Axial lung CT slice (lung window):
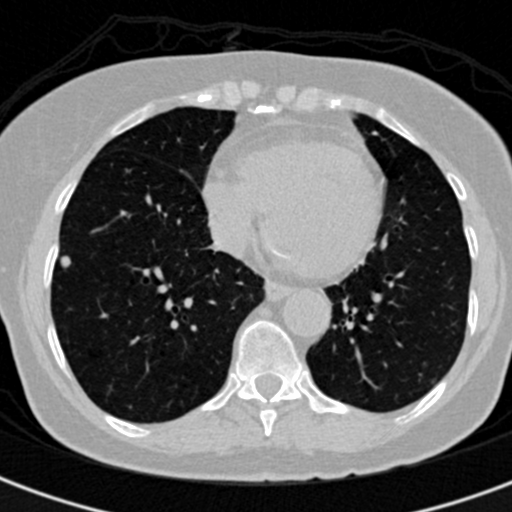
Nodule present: yes
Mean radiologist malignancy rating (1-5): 3